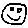
Label: smiley face